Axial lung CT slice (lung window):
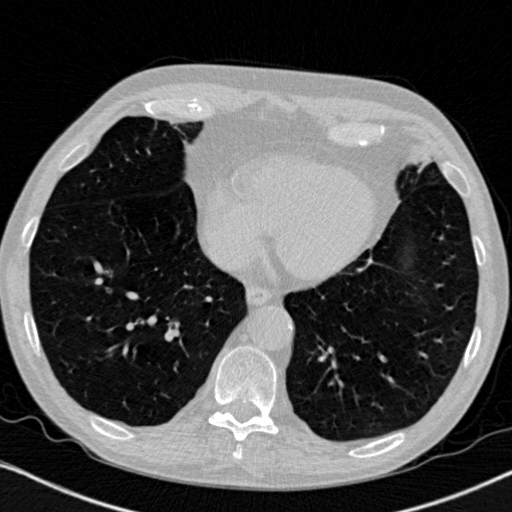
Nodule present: no